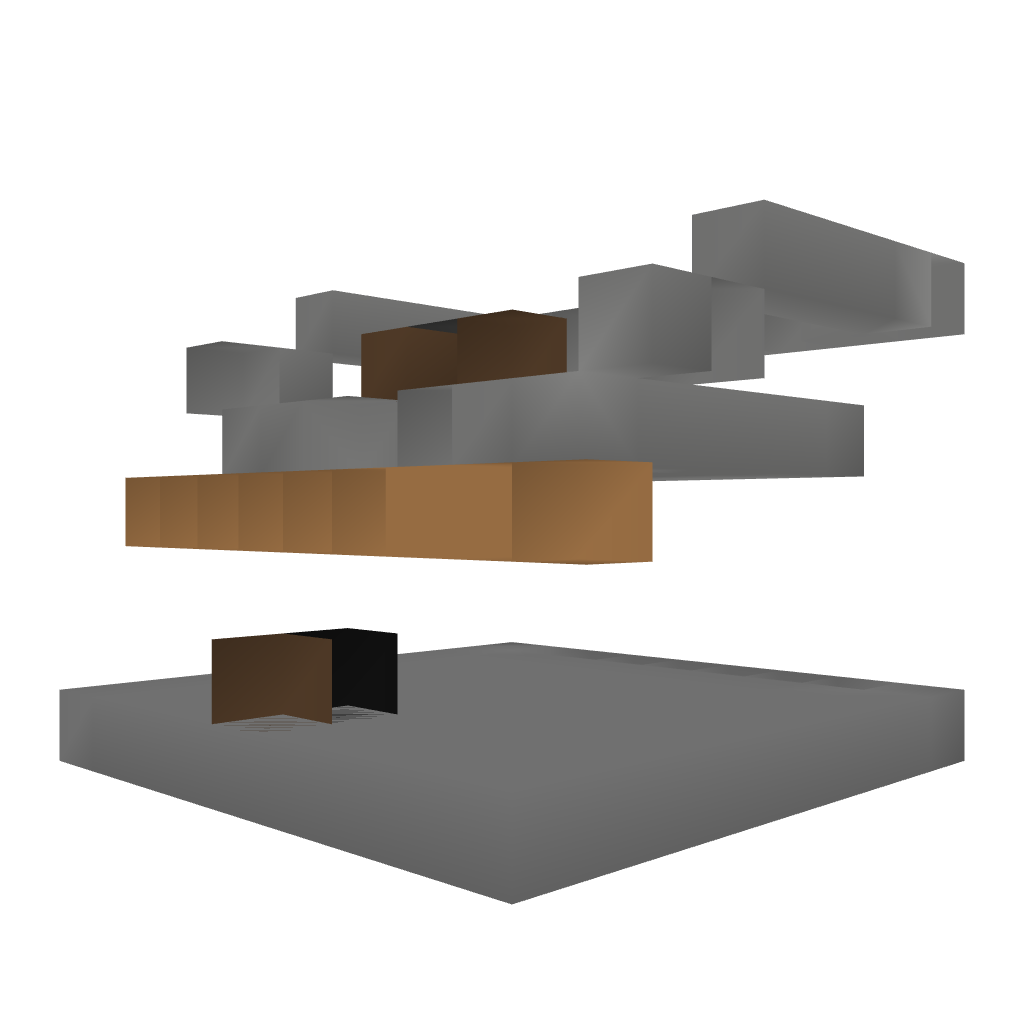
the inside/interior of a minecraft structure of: Drum Set